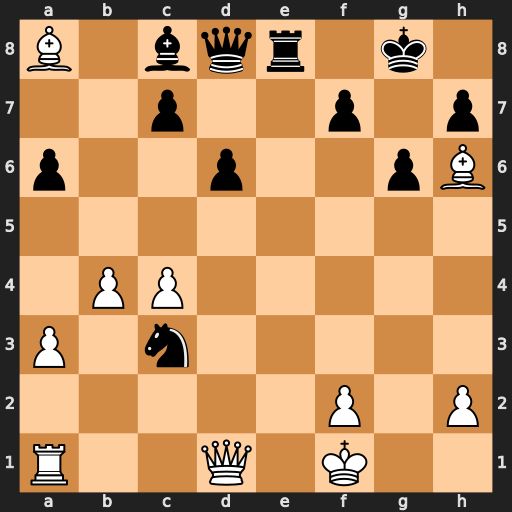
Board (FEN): B1bqr1k1/2p2p1p/p2p2pB/8/1PP5/P1n5/5P1P/R2Q1K2
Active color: w
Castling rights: -
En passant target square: -
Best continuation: Qd4 Bh3+ Bg2 Bxg2+ Kxg2